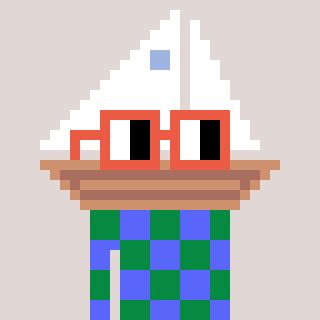
a pixel art character with square orange glasses, a sailboat-shaped head and a purple-colored body on a warm background